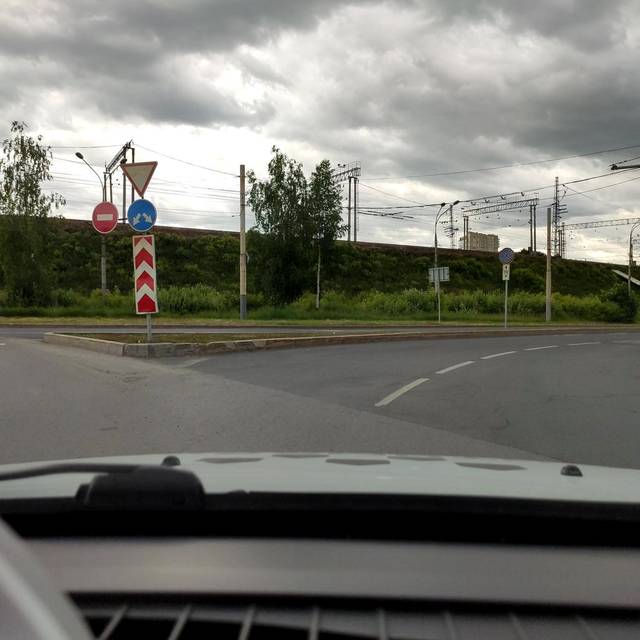
Region: Russia
Coordinates: 58.004, 56.194